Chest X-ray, AP view. Patient: 30 years old, sex F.
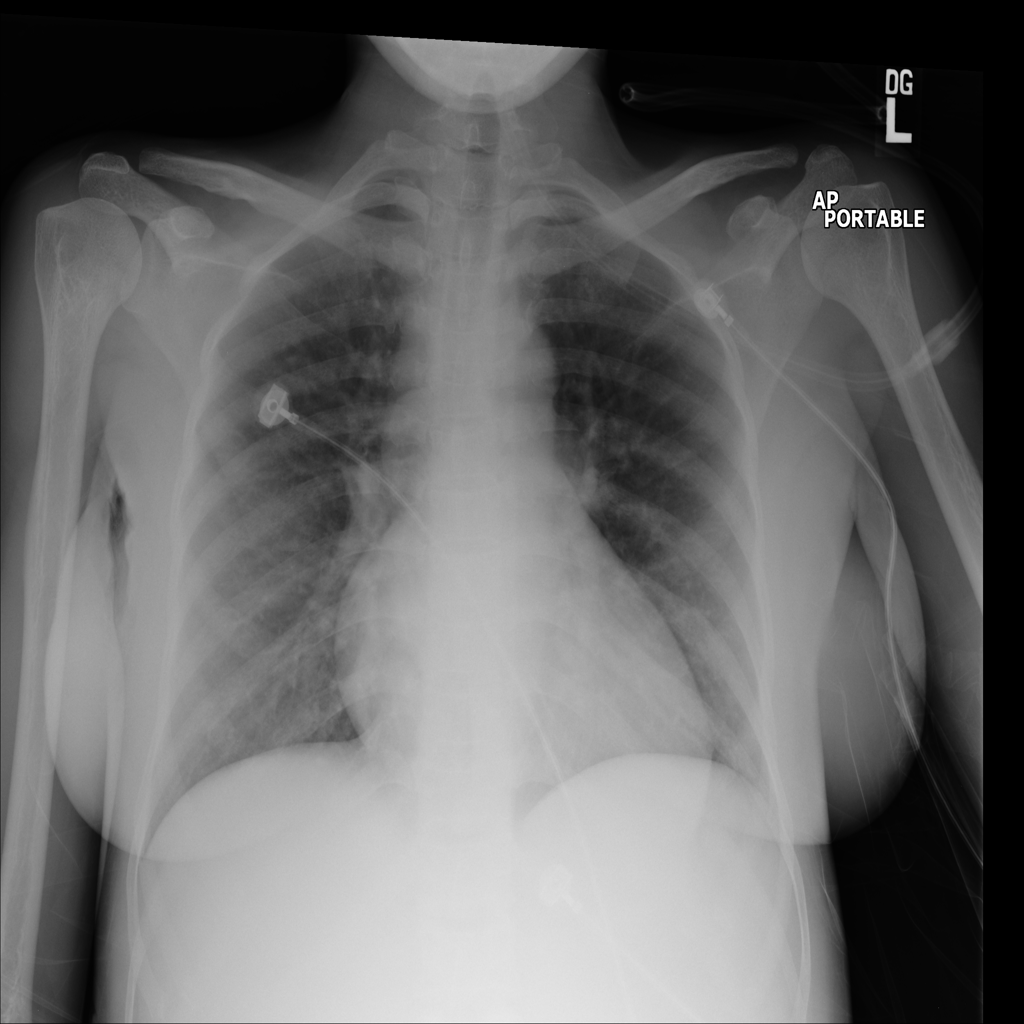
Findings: No Finding